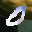
Label: 0